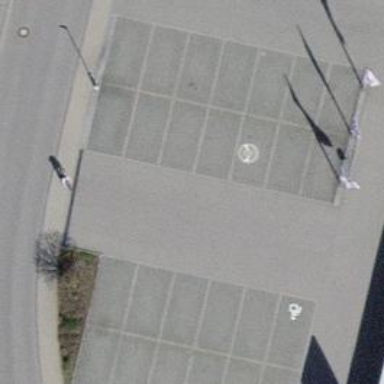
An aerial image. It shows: Asphalt parking aisle road.